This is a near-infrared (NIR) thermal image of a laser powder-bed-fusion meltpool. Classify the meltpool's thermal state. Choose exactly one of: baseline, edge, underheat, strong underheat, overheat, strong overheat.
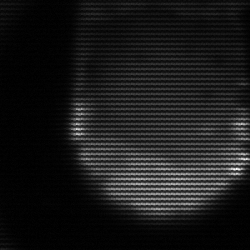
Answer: edge